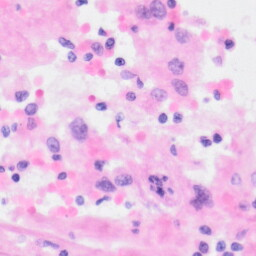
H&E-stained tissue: Kidney